Aerial crown-view tile of a tropical tree (Barro Colorado Island, Panama), acquired 20250317:
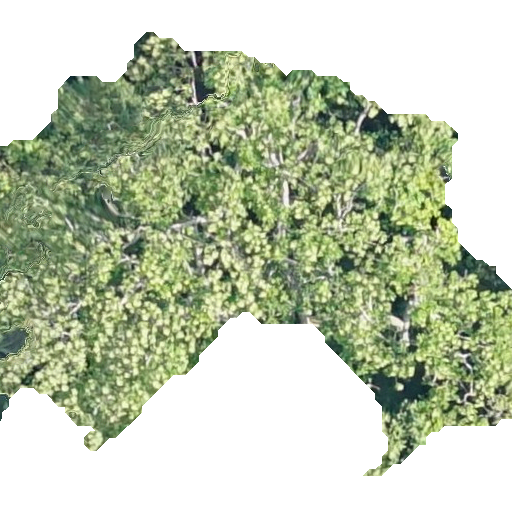
Species: Anacardium excelsum
GBIF accepted scientific name: Anacardium excelsum
Crown area: 247.203 m²